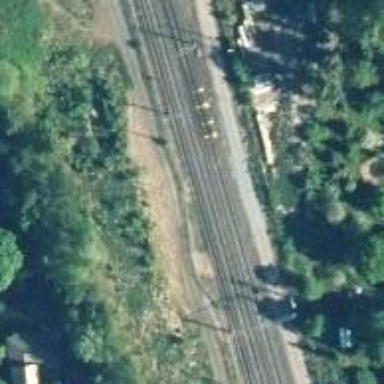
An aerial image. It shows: Continuous rail railway with electrified contact line.